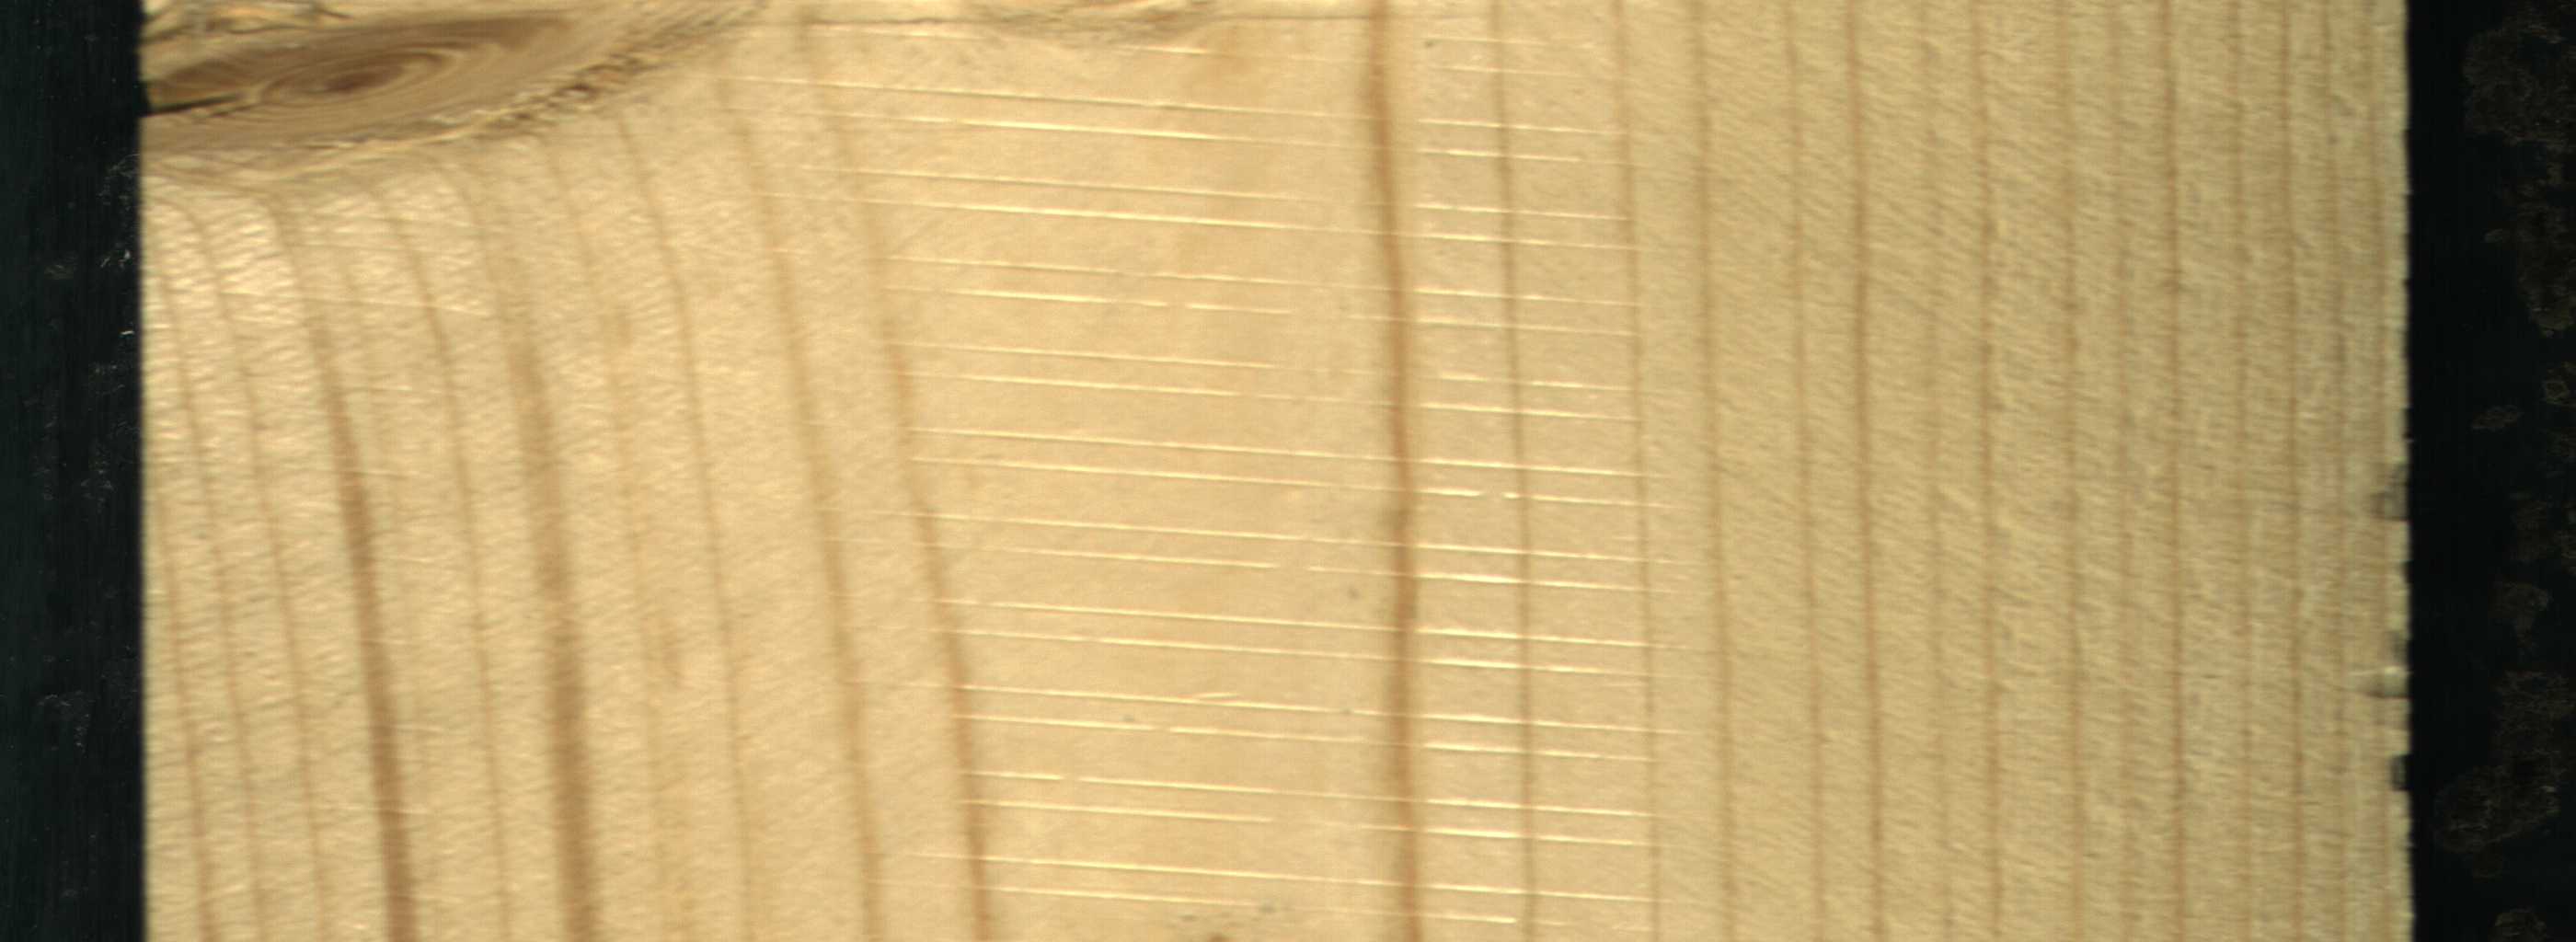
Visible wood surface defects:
Live_Knot